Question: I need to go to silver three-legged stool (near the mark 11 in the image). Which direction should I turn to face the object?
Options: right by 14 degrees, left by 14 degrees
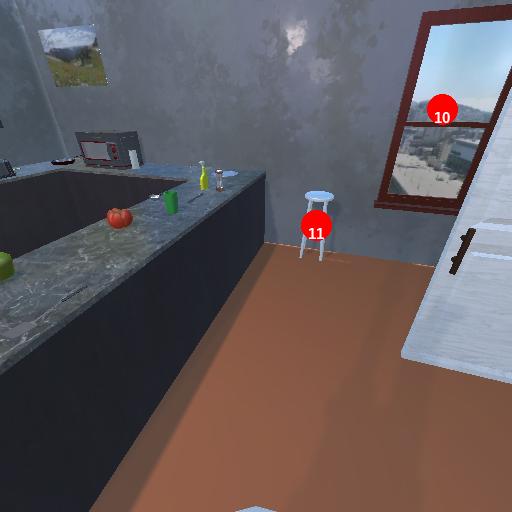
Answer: right by 14 degrees